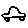
Label: car